Question:
I am trying to develop a 'ListView' like a Index. In my case their are three level of list, chapter, subchapter and child.. successfully i implement three level.
I want to change three different color for all three list.
1. I tried to 3 level expentable listview but i cant able to achieve.
2. so i tried Listview more dynamically with single array..
this is my getview() for adding subchapter to list:
'''
for (int i = listsubchapt.size() - 1; i >= 0; i--) {
Mainarray.add(pos + 1, listsubchapt.get(i));
Mainarrayid.add(pos + 1, listsubchaptid.get(i));
//System.out.println("mainarraywithsub==++ " + Mainarray);
ArrayAdapter<String> adapter = (new ArrayAdapter<String>(
IndexChapter.this, R.layout.singlerow,
R.id.textView1, Mainarray){@Override
public View getView(int position,
View convertView, ViewGroup parent) {
LayoutInflater mInflater = (LayoutInflater)getSystemService(
Context.LAYOUT_INFLATER_SERVICE);
convertView = mInflater.inflate(R.layout.singlerow, null);
for(int i=0;i<Mainarray.size();i++){
String sample=Mainarray.get(i);
String[] items = sample.split(":");
if (items.length == 1) {
TextView txt = ((TextView) convertView.findViewById(R.id.textView1));
txt.setBackgroundColor(Color.CYAN);
}else if(items.length == 2){
TextView txt = ((TextView) convertView.findViewById(R.id.textView1));
txt.setBackgroundColor(Color.BLUE);
}else if(items.length == 3){
TextView txt = ((TextView) convertView.findViewById(R.id.textView1));
txt.setBackgroundColor(Color.GRAY);
}else{
TextView txt = ((TextView) convertView.findViewById(R.id.textView1));
txt.setBackgroundColor(Color.CYAN);
}
}
return super.getView(position, convertView, parent);
}});
clientdetailslist.setAdapter(adapter);
clientdetailslist.setSelection(pos-1);
adapter.notifyDataSetChanged();
}
'''
its moving to length=1 block and changing all the values to cyan color.
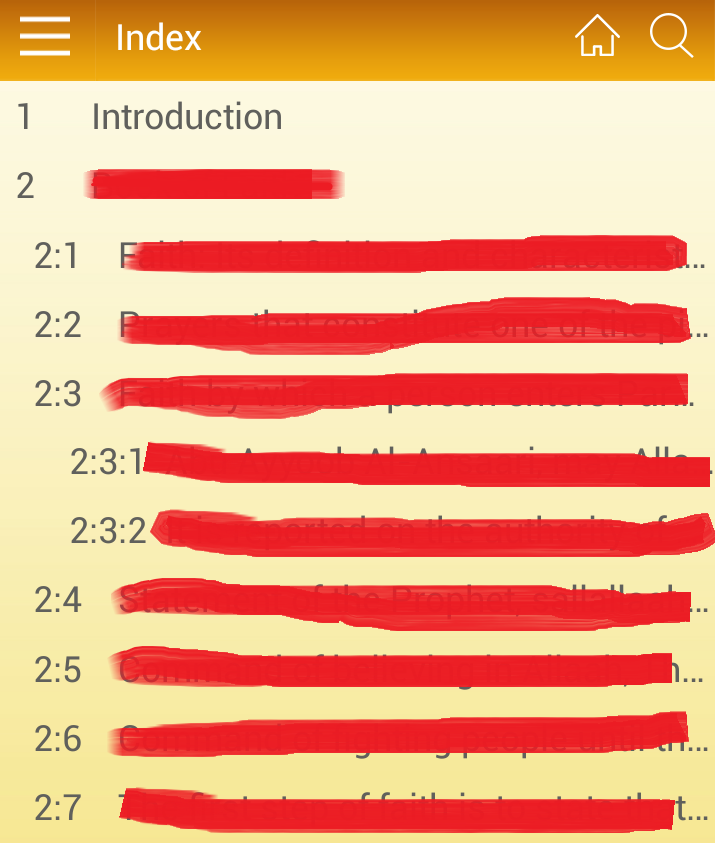
Answer: Instance of 'Expentable listview' you can use 'listview'.
'''
@Override
public View getView(int position,
View convertView, ViewGroup parent) {
LayoutInflater mInflater = (LayoutInflater)getSystemService(
Context.LAYOUT_INFLATER_SERVICE);
View rowView = mInflater.inflate(R.layout.singlerow, parent, false);
TextView textView = (TextView) rowView.findViewById(R.id.textView1);
RelativeLayout txt = ((RelativeLayout) rowView.findViewById(R.id.clicked));
textView.setText(Mainarray.get(position));
String s = Mainarray.get(position);
String s2 = s.substring (1,7);
String[] items = s2.split(":");
if (items.length == 1) {
//chapter color
txt.setBackgroundColor(Color.WHITE);
}else if(items.length == 2){
//subchapter color
txt.setBackgroundColor(Color.parseColor("#E6F5FF"));
}else if(items.length == 3){
//child color
txt.setBackgroundColor(Color.parseColor("#CCEBFF"));
}else{
// else block if u need
txt.setBackgroundColor(Color.MAGENTA);
}
return rowView;
}}
'''